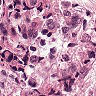
Metastatic tissue present: yes